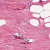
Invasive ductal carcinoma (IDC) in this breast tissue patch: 0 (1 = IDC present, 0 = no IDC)